Interaction volume radius: 5 \u00c5
Interaction volume height: 30 \u00c5
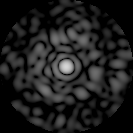
Disorder parameter: 0.8331